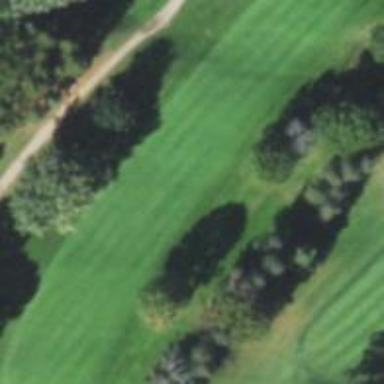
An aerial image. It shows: Golf fairway surrounded by grass.